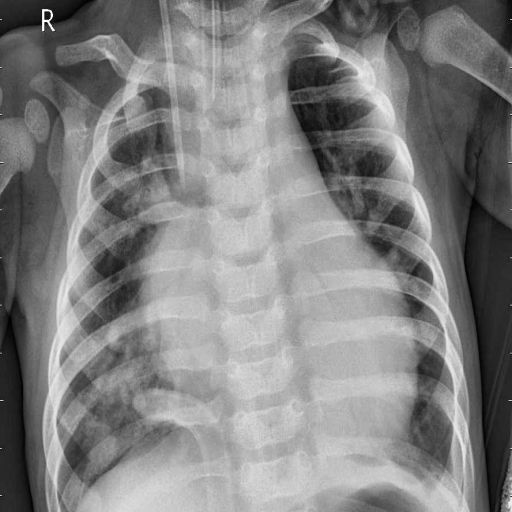
Finding: PNEUMONIA